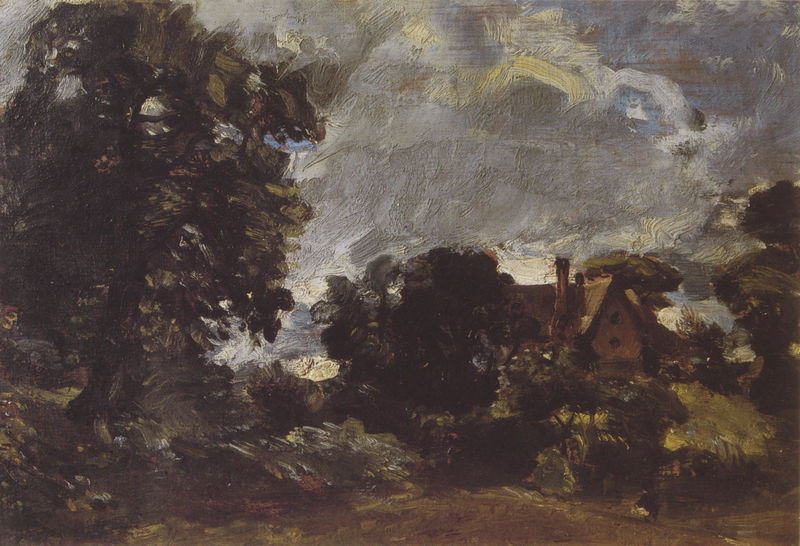
Titel: Church Farm, Langham (The Glebe Farm)
Künstler: John Constable
Standort: London
Institution: Victoria & Albert Museum
Schlagwörter: baum, blau, blätter, dunkel, gemälde, gewitter, himmel, schatten, weiß, wolken, aquarell, bäume, gelb, grün, impressionismus, landschaft, bewegung, braun, fenster, grau, hintergrund, licht, skizze, dach, gebäude, gras, haus, weg, wiese, beige, malerei, öl, feld, horizont, häuser, hügel, stamm, wind, busch, büsche, gebüsch, pastos, sonne, land, wald, kamin, schornstein, garten, düster, studie, giebel, dunkelgrün, hecke, landschaftsmalerei, bauernhof, herbst, hof, idylle, pastös, constable, sturm, stämme, wetter, duktus, impressionistisch, regen, versteckt, moos, lichtung, leinwand, ölmalerei, pinselstrich, büme, blaugrau, dynamisch, landhaus, ölskizze, gehöft, barbizon, stäucher, buche, giebeldach, pinselführung, geschützt, bäume haus, schornschtein, bluagrau, niederländische malerei, ruisdal